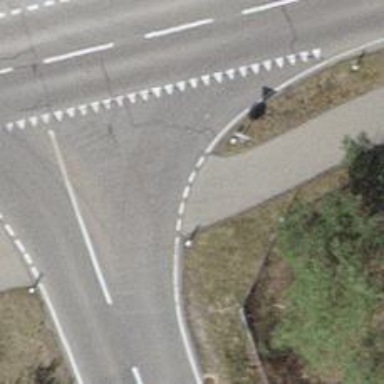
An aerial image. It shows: Road with "give way" sign.